Question: I can build the project, but I can't run it. But why? Menu is disabled. Please see the screenshot.

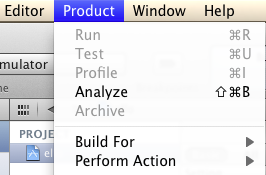
Answer: Select Product>Edit scheme, then check that the Run action has an Executable selected.